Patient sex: M
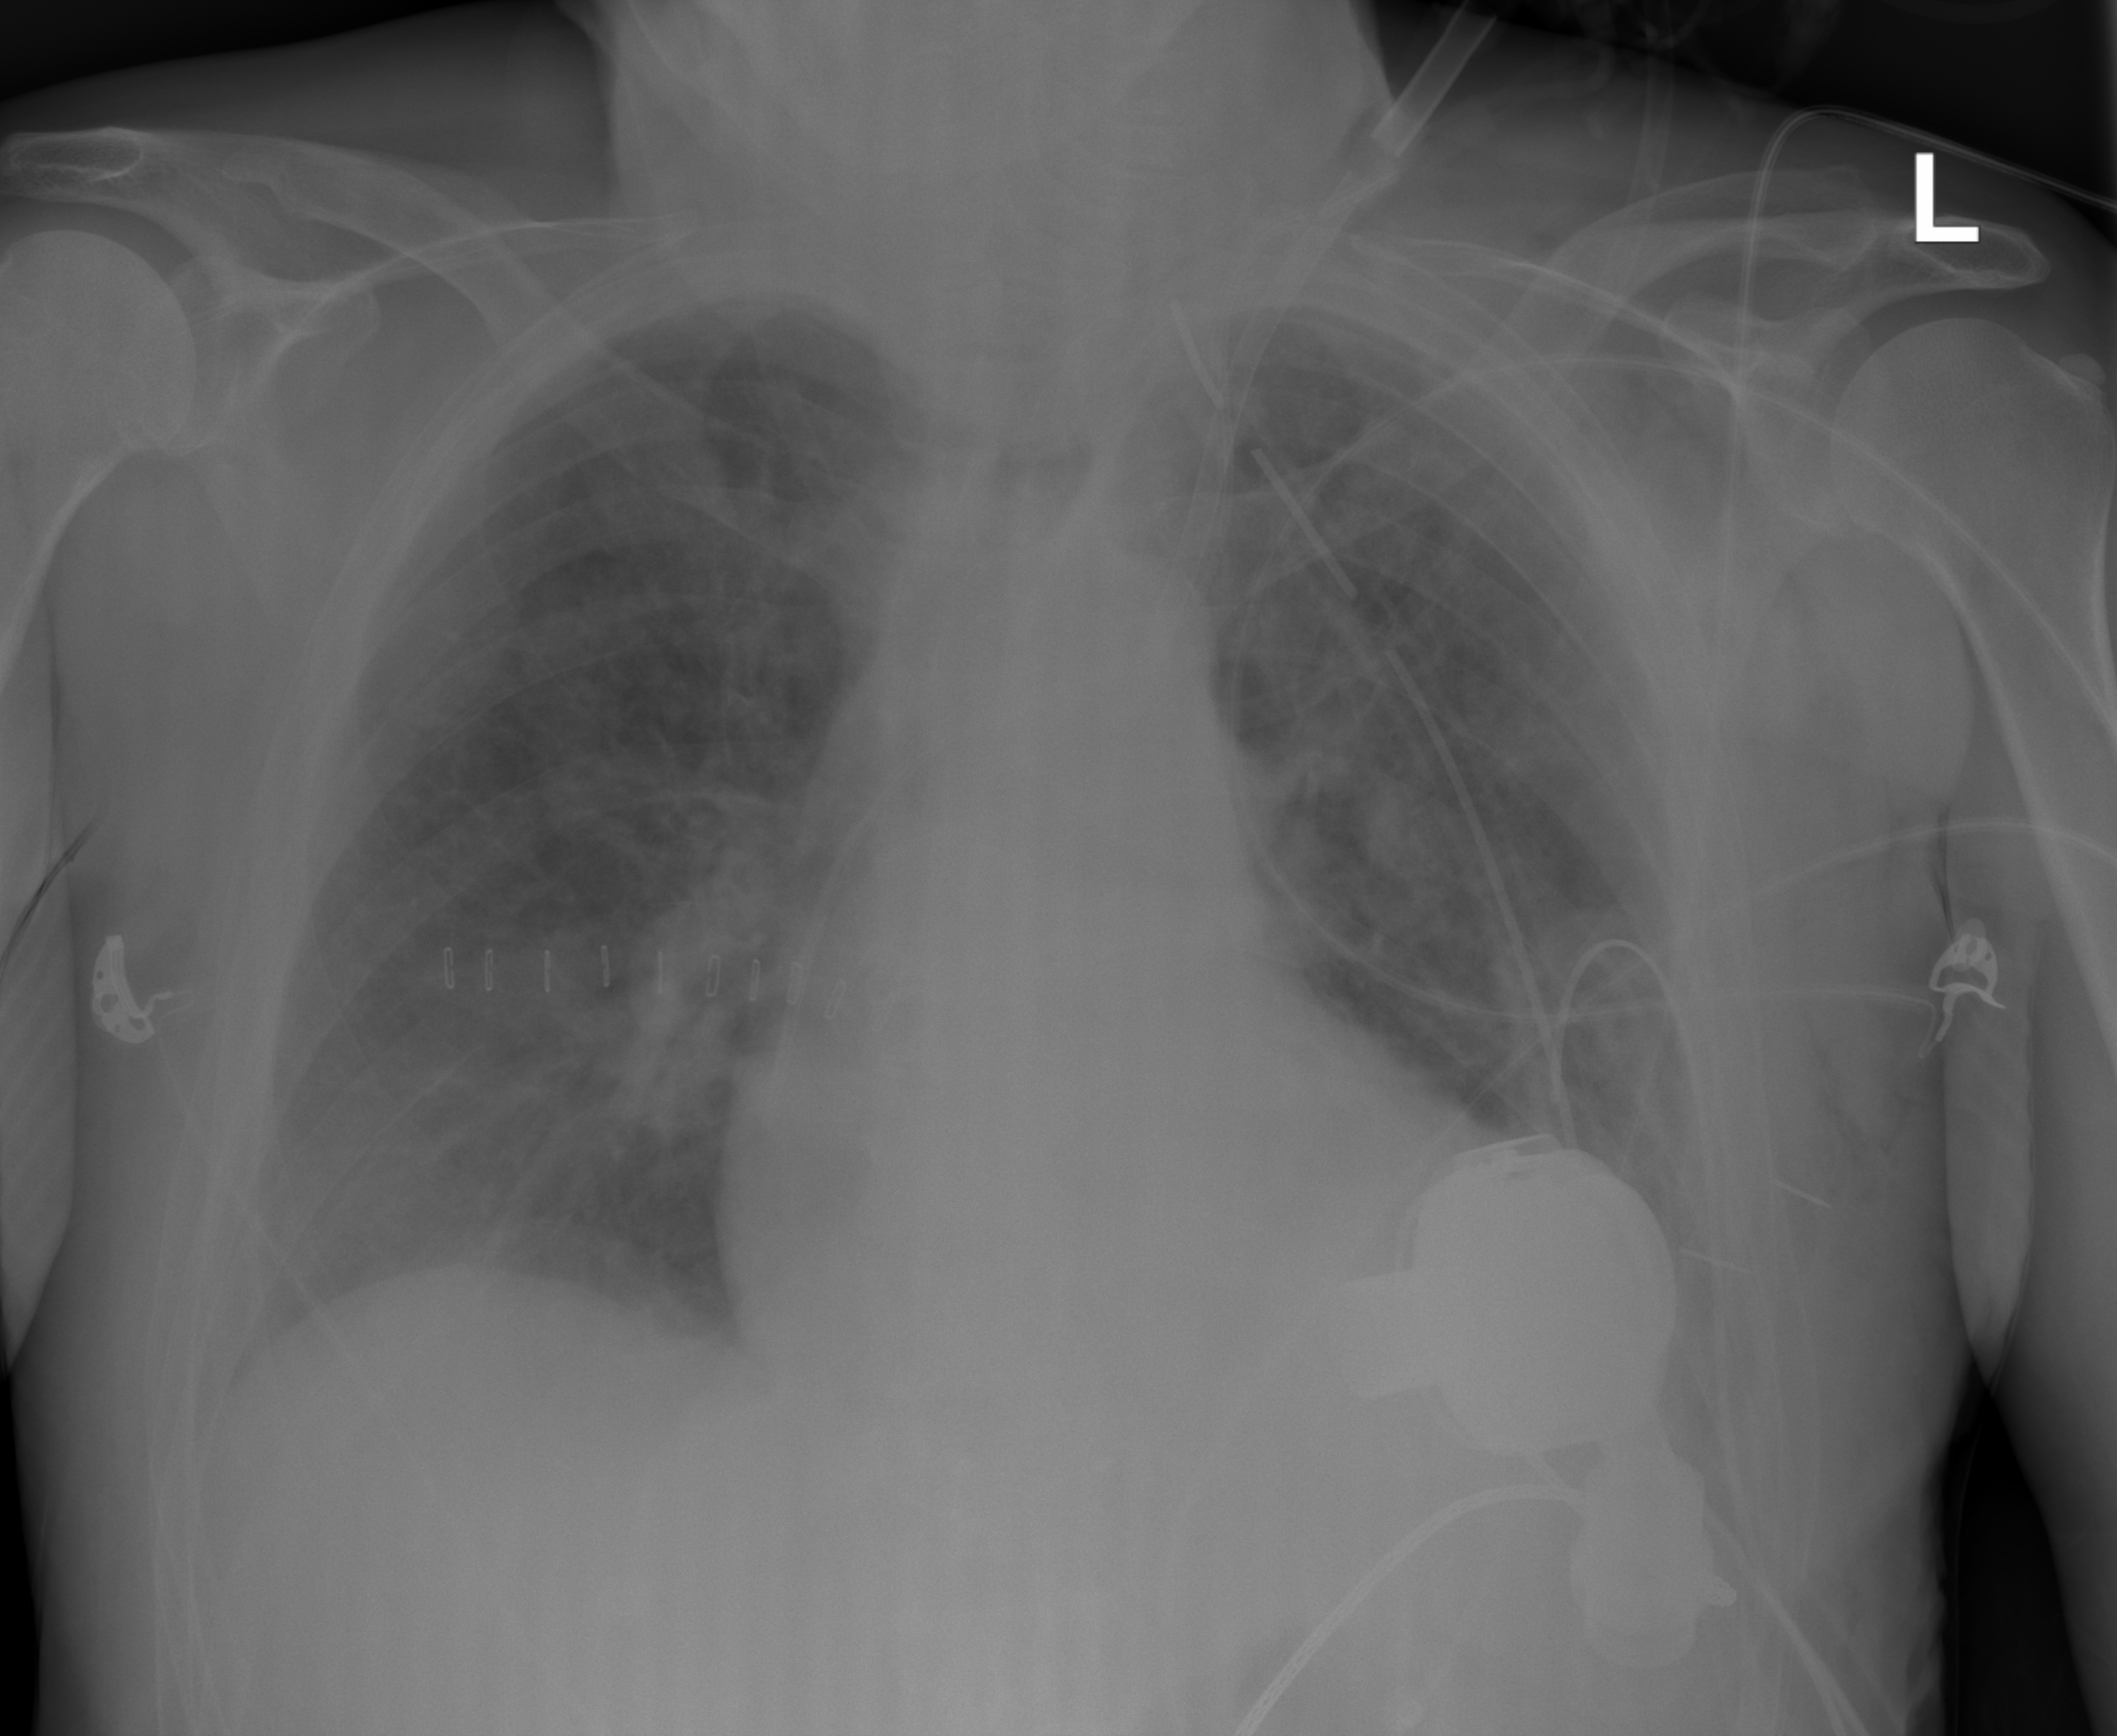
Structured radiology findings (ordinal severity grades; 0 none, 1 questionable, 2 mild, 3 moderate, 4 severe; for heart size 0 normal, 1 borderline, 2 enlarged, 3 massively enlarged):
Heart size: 2
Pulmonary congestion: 2
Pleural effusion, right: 0
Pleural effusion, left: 0
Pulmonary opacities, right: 2
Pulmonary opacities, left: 0
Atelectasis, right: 0
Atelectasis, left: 0